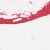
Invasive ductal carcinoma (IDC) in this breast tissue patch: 0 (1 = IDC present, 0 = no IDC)